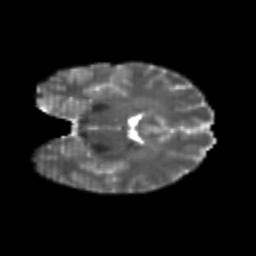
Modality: T2w
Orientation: coronal
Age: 24
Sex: female
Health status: healthy
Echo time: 0.074 s